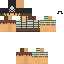
A male human skin with medium skin, wearing brown long hair dressed in a blue hoodie and black pants, featuring a closed mouth.